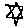
Label: star